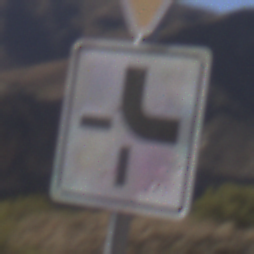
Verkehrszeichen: VerlaufVorfahrtsstrasse4
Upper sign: VorfahrtGewaehren
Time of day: MorningAfternoon
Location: Outdoor (Nature)
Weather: Clear
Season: NotSpecified
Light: Natural